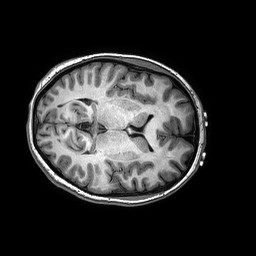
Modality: T1w
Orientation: axial
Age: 26
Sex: female
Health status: ill
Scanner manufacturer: philips
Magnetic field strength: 3 T
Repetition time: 0.00674 s
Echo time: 0.003027 s